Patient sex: M
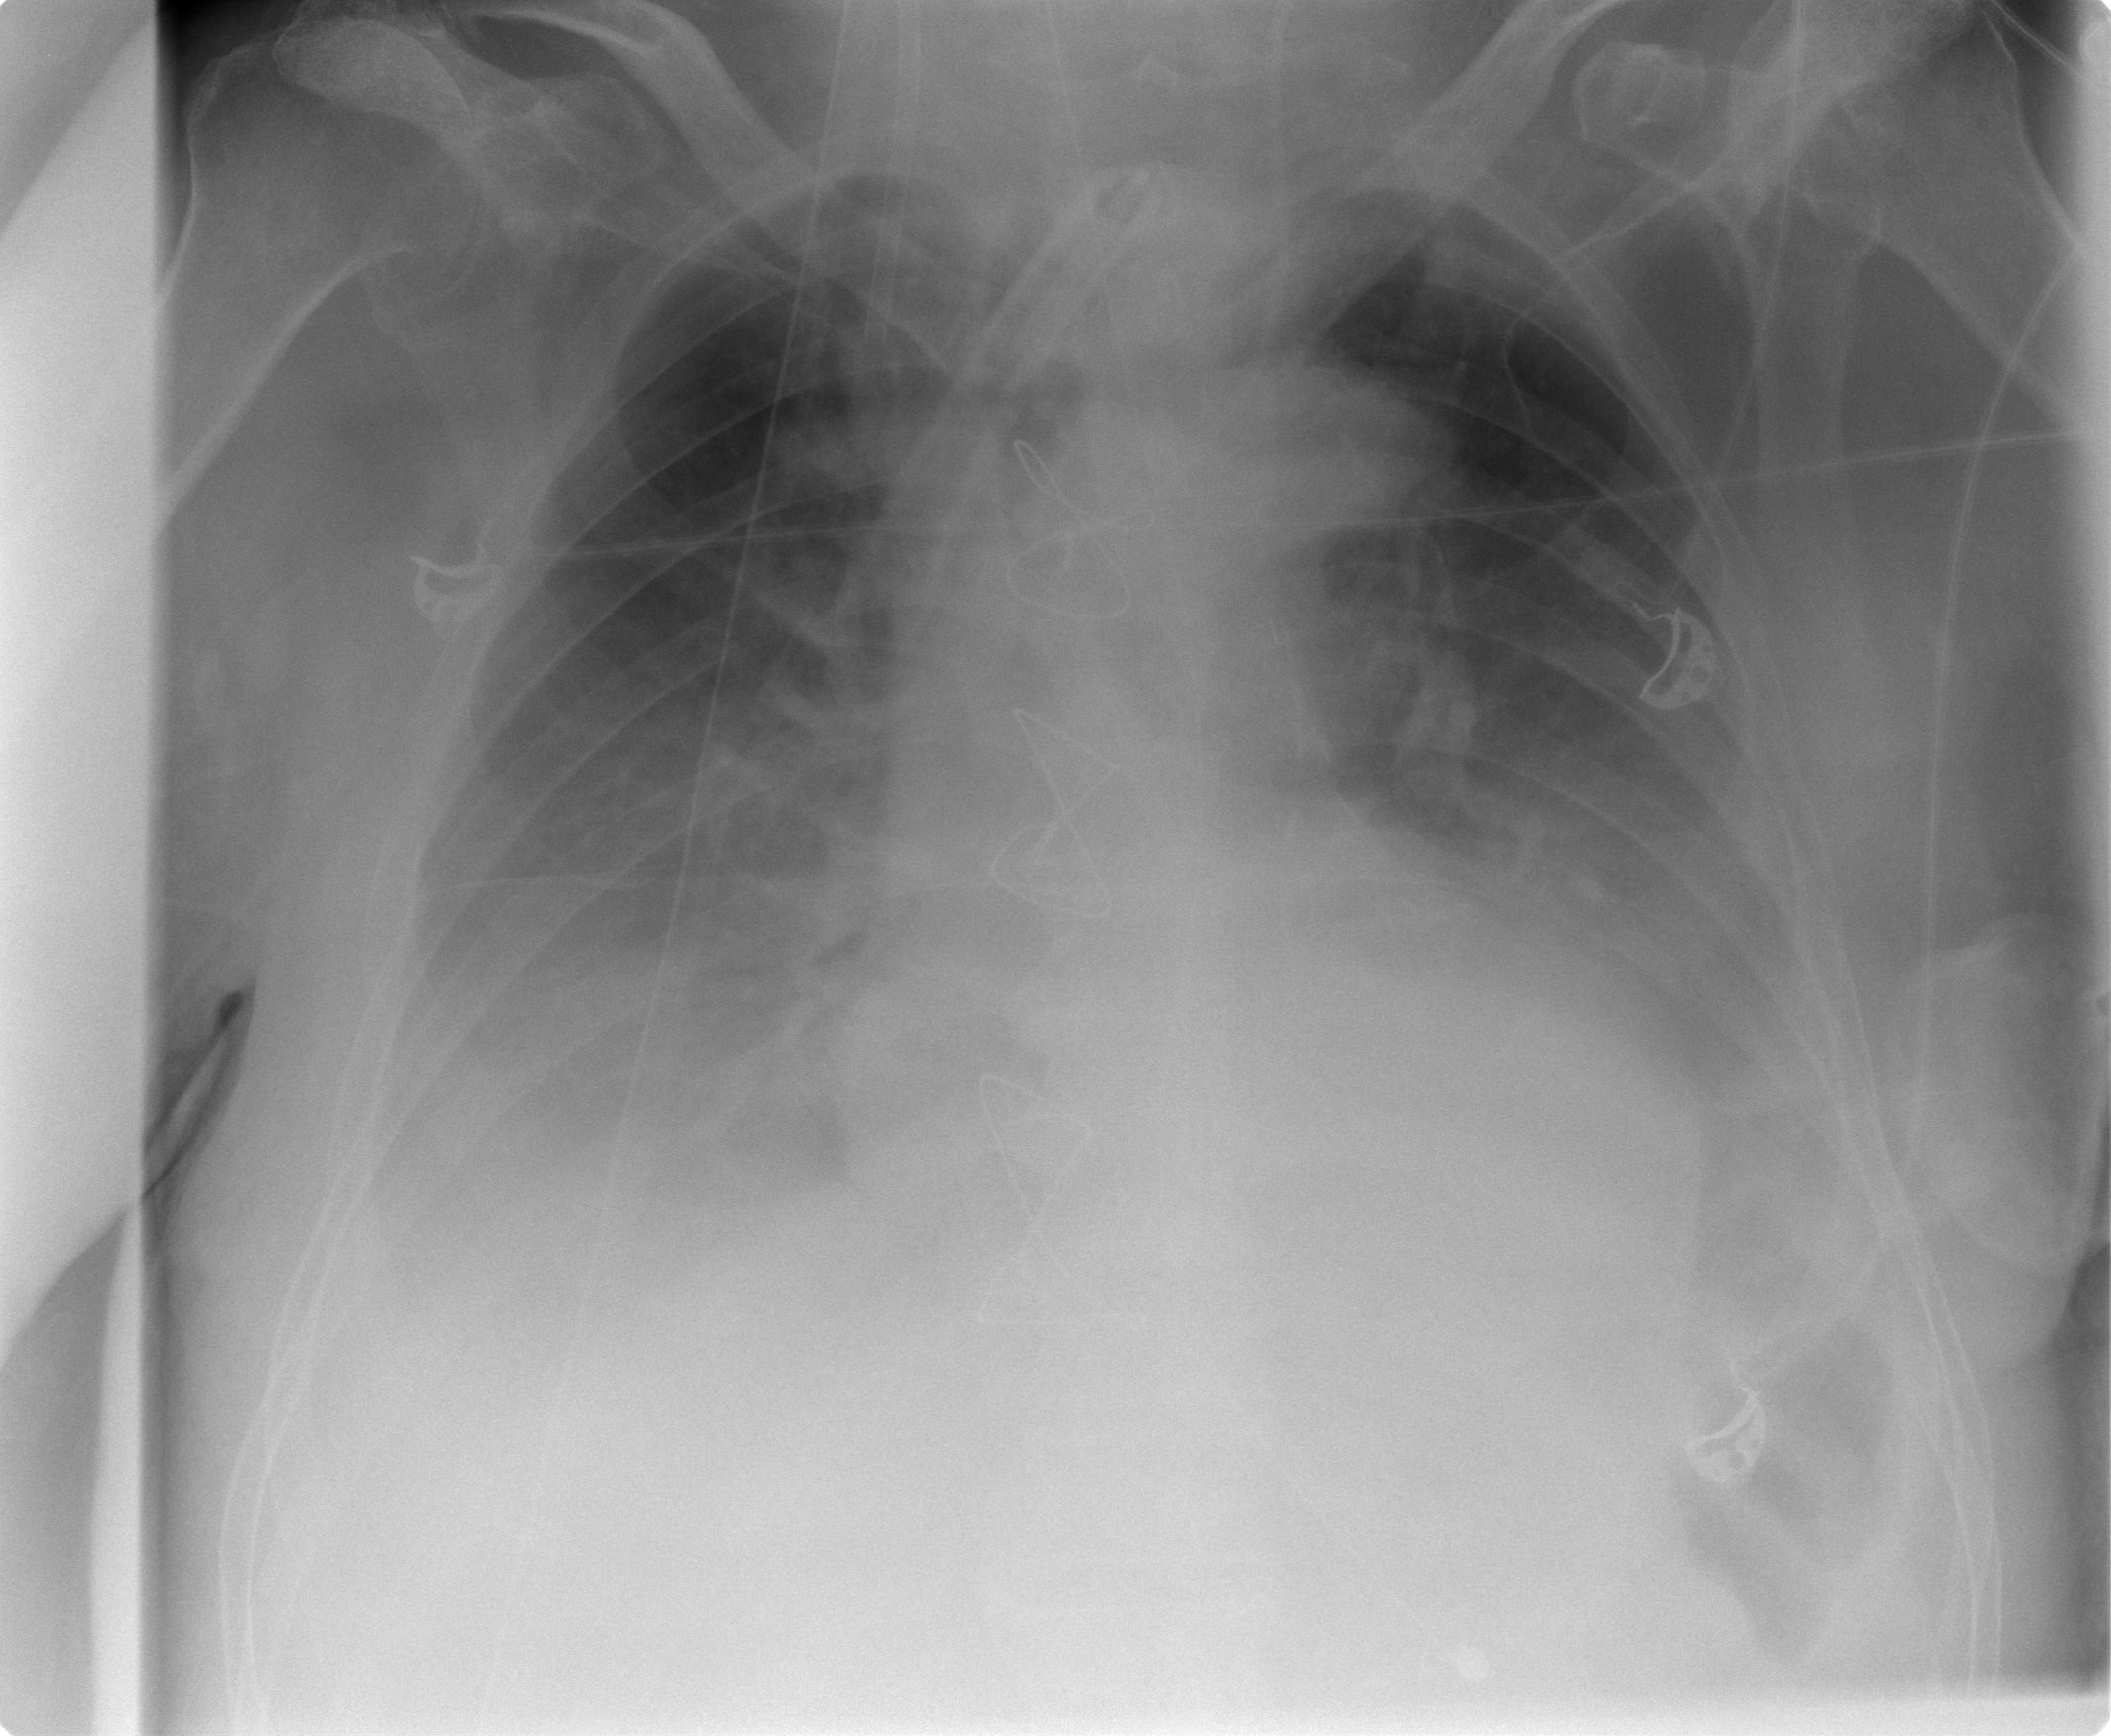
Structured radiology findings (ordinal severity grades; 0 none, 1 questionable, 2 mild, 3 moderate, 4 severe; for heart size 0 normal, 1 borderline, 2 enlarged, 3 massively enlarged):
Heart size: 2
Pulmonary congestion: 2
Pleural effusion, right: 3
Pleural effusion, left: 2
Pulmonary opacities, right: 0
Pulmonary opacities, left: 0
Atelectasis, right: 2
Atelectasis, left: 2